Question: Previously I built an pluggable mvc4 app with a concept of areas in MVC4 as described in <URL>.
Now I want to go one step further. I want to use nested areas i.e. area within area.
Following is my project structure:

Here MainProj is the main project whereas other projects are areas.
Now, in area I want to add Area (this is the nested area)
I am able to add this sub area but facing problem in routing. View engine never finds views present within area.
I supposed this problem is because, the routing is aware of the areas within the main project, but it is not aware of that there is area within area. In simpler way, routing is aware of CRM area but it never searches for MangeAppointment area within CRM area i.e. it is not aware that there is again another area within CRM area.
Currently my area registration for CRM and MangeAppointment is as follows:
'''
public class CRMAreaRegistration : AreaRegistration
{
public override string AreaName
{
get
{
return "CRM";
}
}
public override void RegisterArea(AreaRegistrationContext context)
{
context.MapRoute(
"CRM_default",
"CRM/{controller}/{action}/{id}",
new { action = "Index", id = UrlParameter.Optional },
new string[] { "CRM.Controllers" }
);
}
}
'''
'''
public class MangeAppointmentAreaRegistration : AreaRegistration
{
public override string AreaName
{
get
{
return "MangeAppointment";
}
}
public override void RegisterArea(AreaRegistrationContext context)
{
context.MapRoute(
"MangeAppointment_default",
"MangeAppointment/{controller}/{action}/{id}",
new { action = "Index", id = UrlParameter.Optional },
new string[] { "MangeAppointment.Controllers" }
);
}
}
'''
I think there is something wrong with Area Registration.
Thanks in advance.
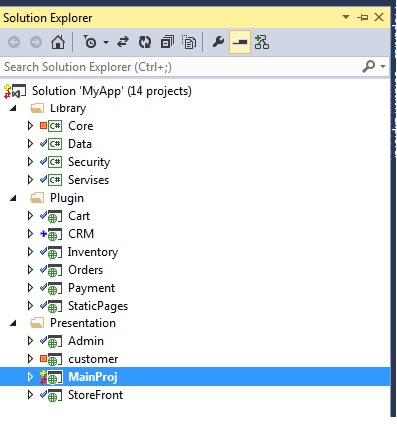
Answer: simply change your MangeAppointment area registration as follows:
'''
public override string AreaName
{
get
{
return "CRM/Areas/MangeAppointment";
}
}
'''
If you simply return "MangeAppointment" it will search for 'ManageAppointment' within main project i.e. it will search in location which is wrong location.
But when you return 'CRM/Areas/MangeAppointment' it will search in the
location .